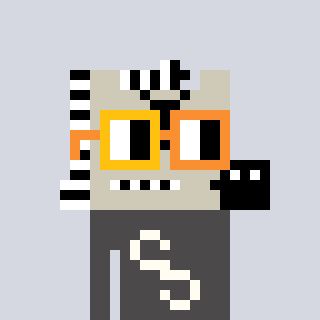
a pixel art character with square yellow and orange glasses, a zebra-shaped head and a grayscale-colored body on a cool background